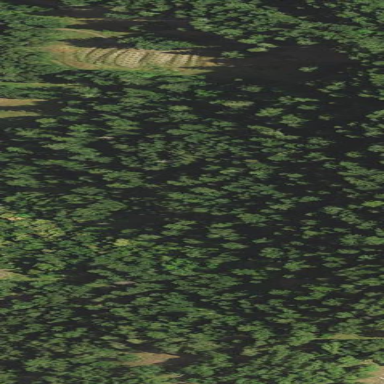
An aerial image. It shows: Forest area.